Question: I sometimes want to see only a specific branch, not all in the eclipse mercurial history view. Is that possible?

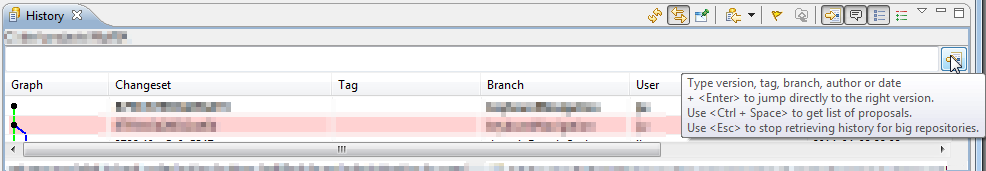
Answer: Looks like this is not working in eclipse. I use <URL> now for that. There is a filter for exactly that: